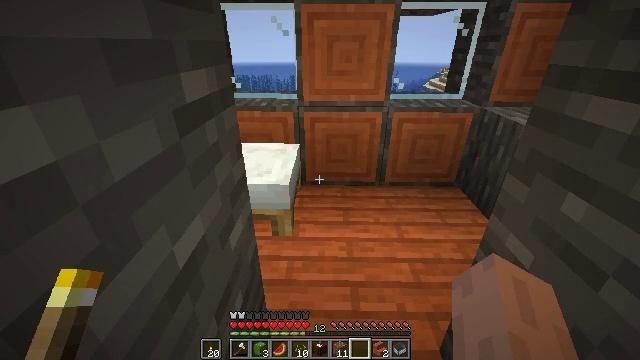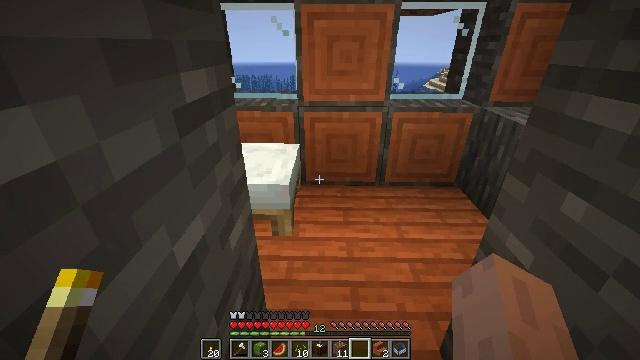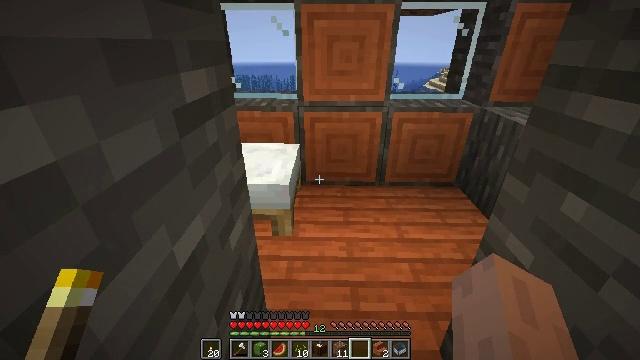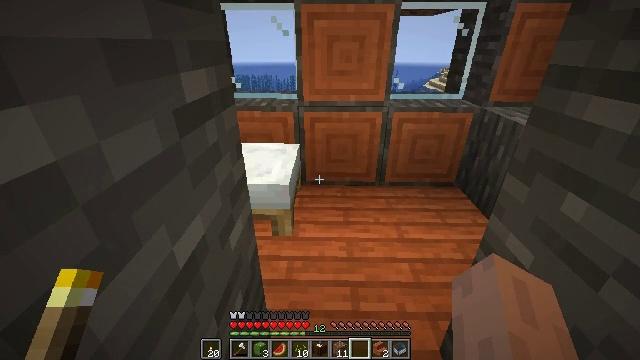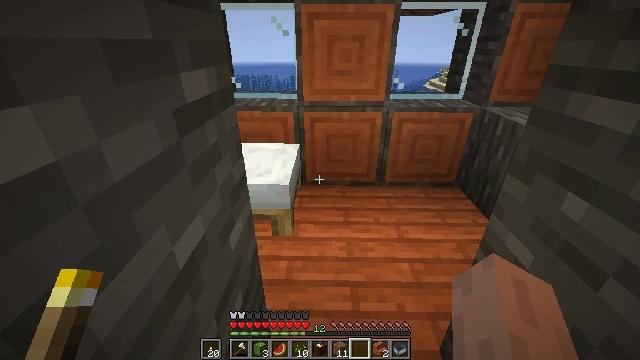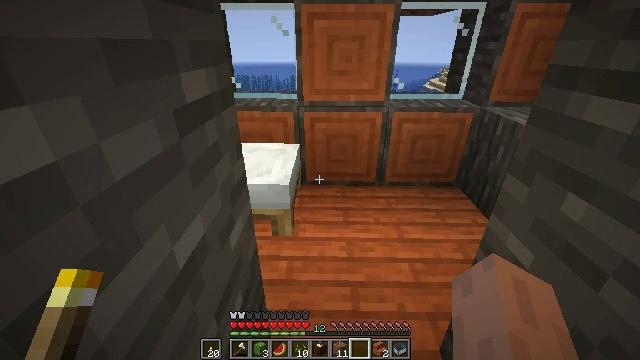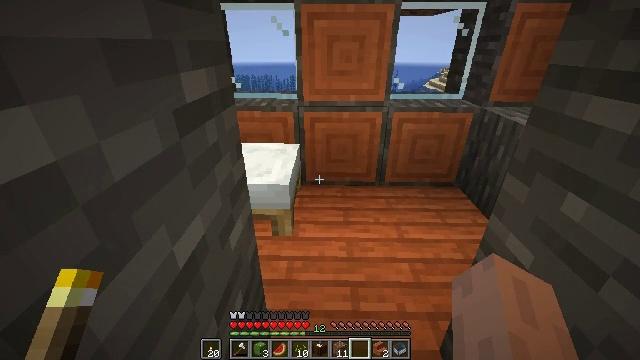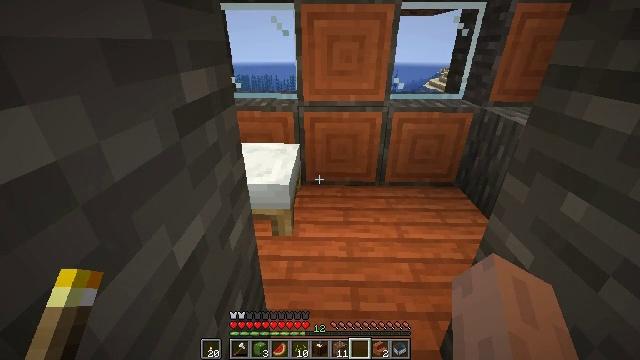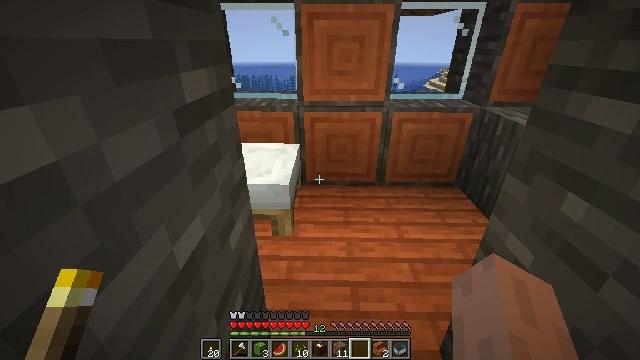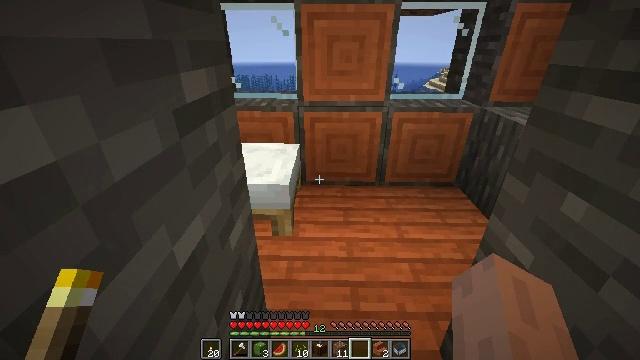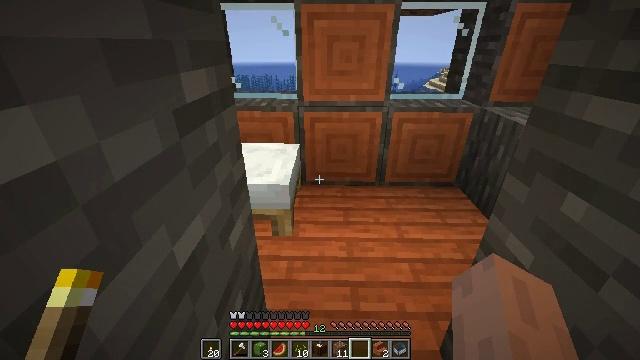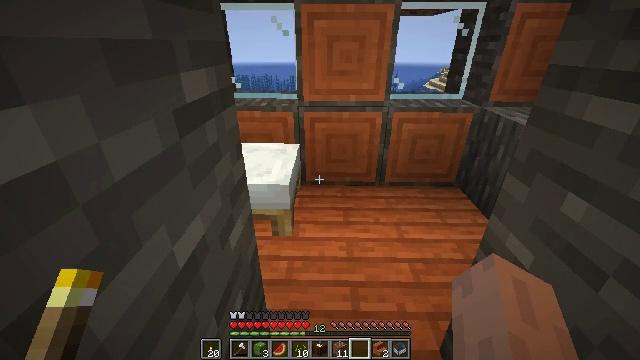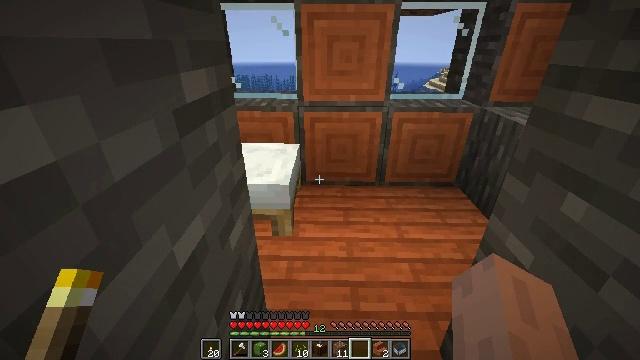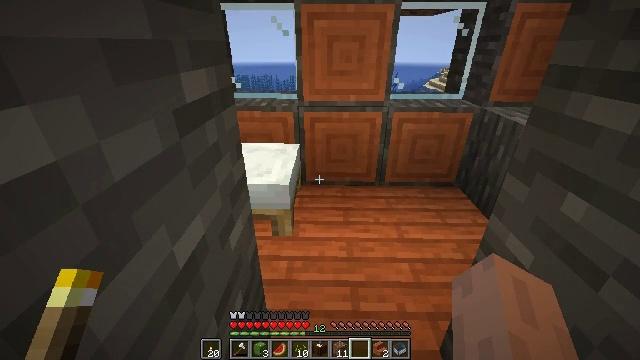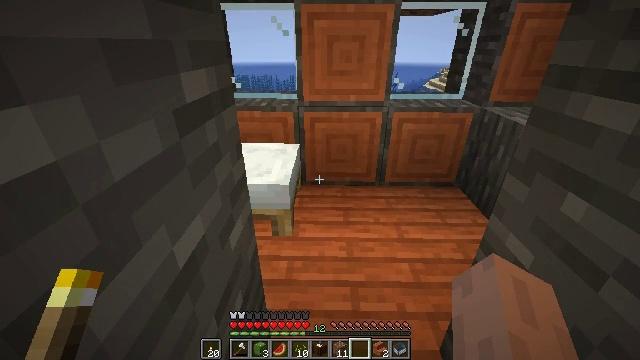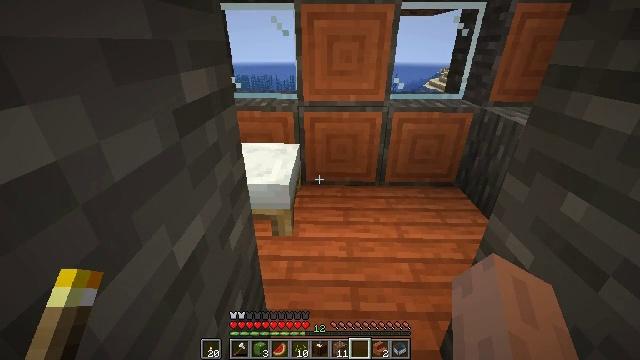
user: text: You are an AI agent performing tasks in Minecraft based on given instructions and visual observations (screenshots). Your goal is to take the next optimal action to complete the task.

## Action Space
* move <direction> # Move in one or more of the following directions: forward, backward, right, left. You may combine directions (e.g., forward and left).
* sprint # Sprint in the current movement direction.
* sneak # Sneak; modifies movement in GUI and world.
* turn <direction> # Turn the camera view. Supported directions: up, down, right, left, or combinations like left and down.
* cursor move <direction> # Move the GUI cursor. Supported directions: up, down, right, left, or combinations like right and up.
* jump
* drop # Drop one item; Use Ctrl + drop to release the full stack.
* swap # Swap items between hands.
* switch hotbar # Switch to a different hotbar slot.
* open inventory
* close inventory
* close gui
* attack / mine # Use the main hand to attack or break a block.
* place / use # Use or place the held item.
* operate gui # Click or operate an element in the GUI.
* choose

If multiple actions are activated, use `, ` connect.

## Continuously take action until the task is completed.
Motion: motion action
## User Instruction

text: Remove the acacia stairs from the structure.
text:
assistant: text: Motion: no_op
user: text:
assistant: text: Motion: no_op
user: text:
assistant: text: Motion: no_op
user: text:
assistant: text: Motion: no_op
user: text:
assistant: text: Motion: no_op
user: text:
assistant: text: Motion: no_op
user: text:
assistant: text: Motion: no_op
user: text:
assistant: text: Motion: no_op
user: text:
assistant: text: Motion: no_op
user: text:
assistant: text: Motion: no_op
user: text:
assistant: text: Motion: no_op
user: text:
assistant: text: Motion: no_op
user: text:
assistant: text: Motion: no_op
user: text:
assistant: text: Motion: no_op
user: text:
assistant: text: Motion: no_op
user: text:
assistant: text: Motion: no_op
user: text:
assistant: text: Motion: no_op
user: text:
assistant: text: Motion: no_op
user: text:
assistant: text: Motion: no_op
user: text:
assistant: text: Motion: no_op
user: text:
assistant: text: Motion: no_op
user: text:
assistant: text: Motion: no_op
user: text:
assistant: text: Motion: no_op
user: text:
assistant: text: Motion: no_op
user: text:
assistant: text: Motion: no_op
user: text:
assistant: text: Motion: no_op
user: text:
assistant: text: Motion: no_op
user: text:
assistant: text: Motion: no_op
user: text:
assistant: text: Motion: no_op
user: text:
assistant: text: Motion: no_op